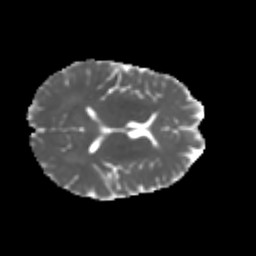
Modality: MD
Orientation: axial
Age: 29
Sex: male
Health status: healthy